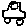
Label: car